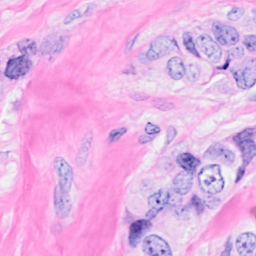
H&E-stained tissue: Breast